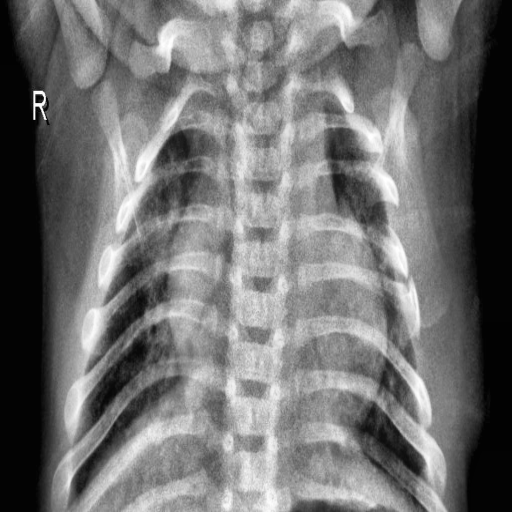
Finding: PNEUMONIA